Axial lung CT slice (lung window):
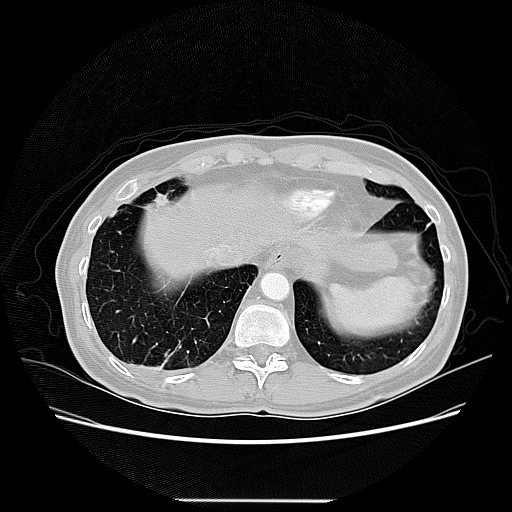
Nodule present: no